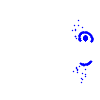
Particle: electron